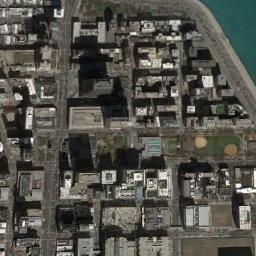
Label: commercial_area